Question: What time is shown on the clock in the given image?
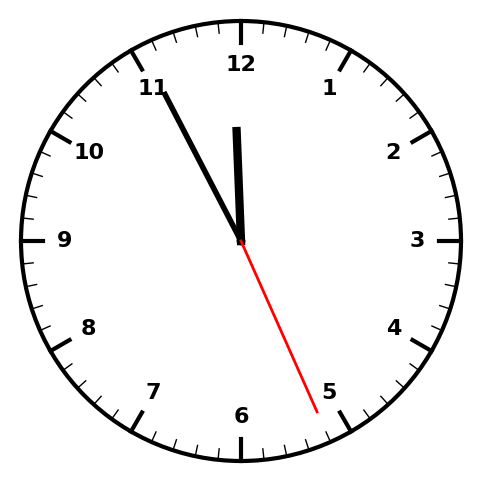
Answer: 11:55:26